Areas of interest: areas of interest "Soccer Field"
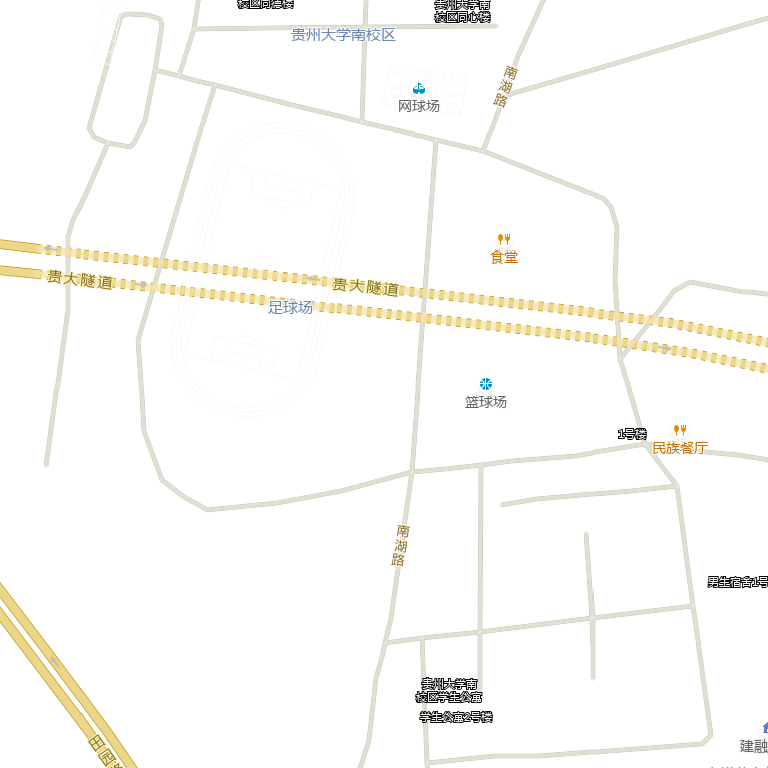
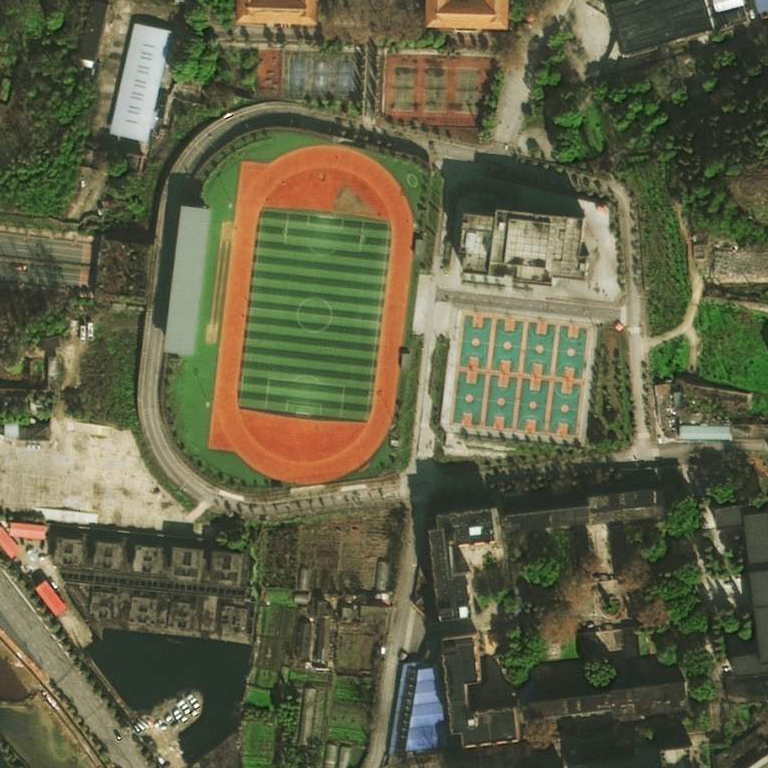